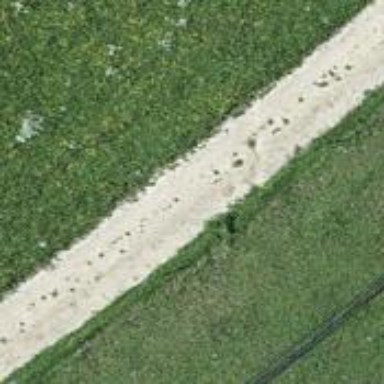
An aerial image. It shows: Compacted track with grade2 surface.